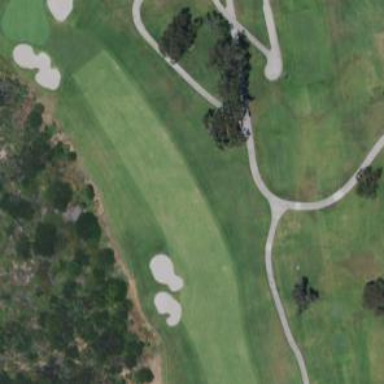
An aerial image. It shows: View of golf hole.